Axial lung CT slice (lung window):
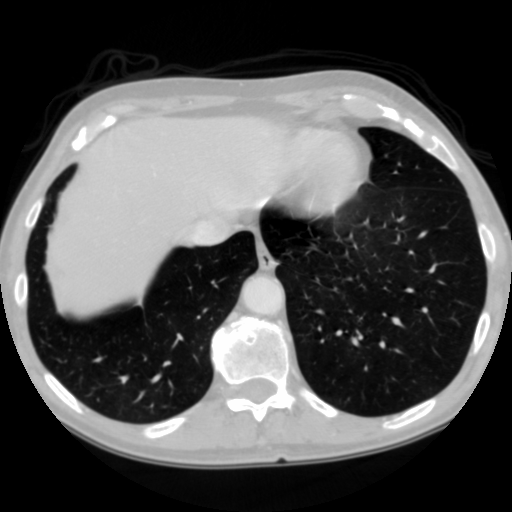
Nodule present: no